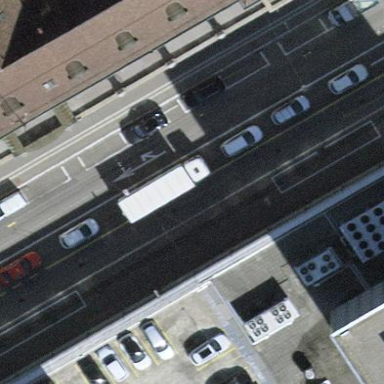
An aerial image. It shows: Parking lane with asphalt surface.